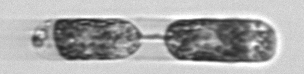
Label: Hemiaulus